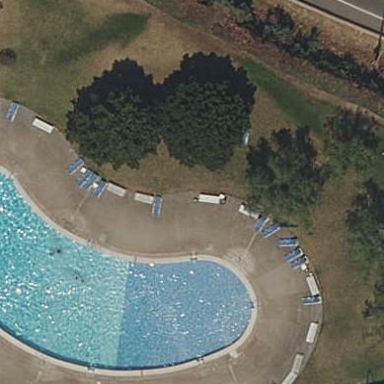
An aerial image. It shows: Swimming pool located in leisure land.